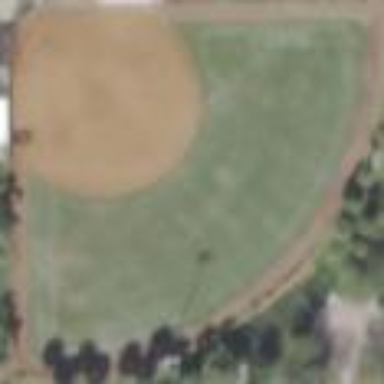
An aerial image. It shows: Baseball pitch for leisure land.